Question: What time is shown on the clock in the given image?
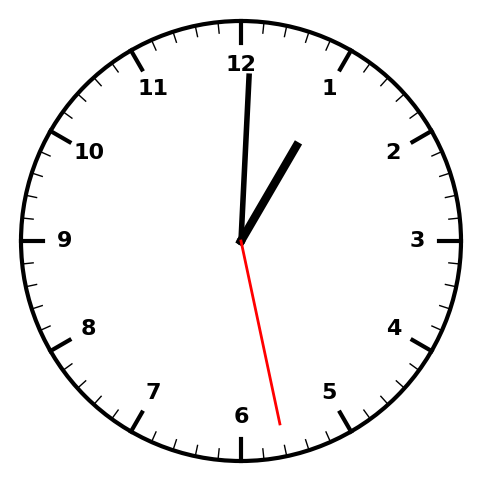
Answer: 01:00:28